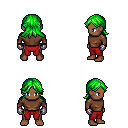
a pixel art fantasy rpg character, male body template, human, dark skin, brown long-sleeve shirt, red pants, green loose hair, metal gloves, four views (front, back, left, right), 2x2 character sprite sheet, small pixel art, hard edges, no anti-aliasing